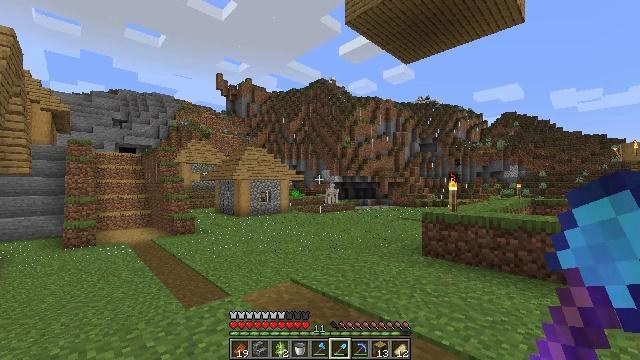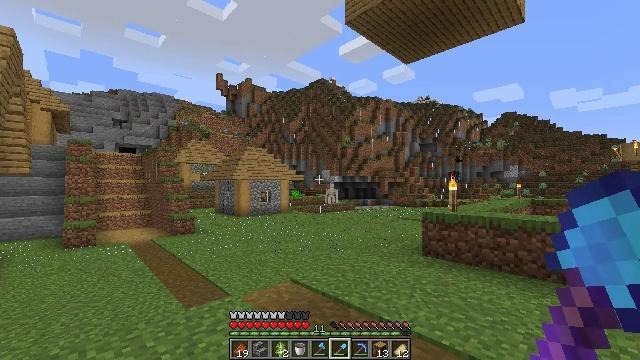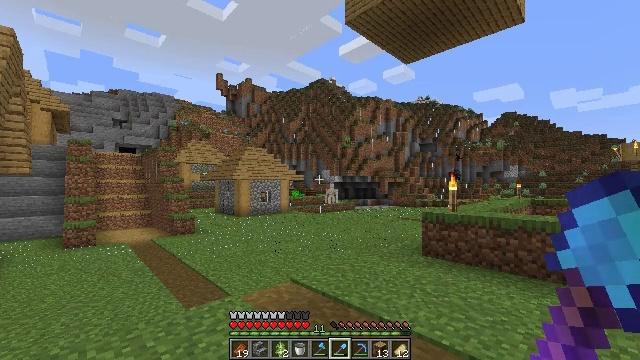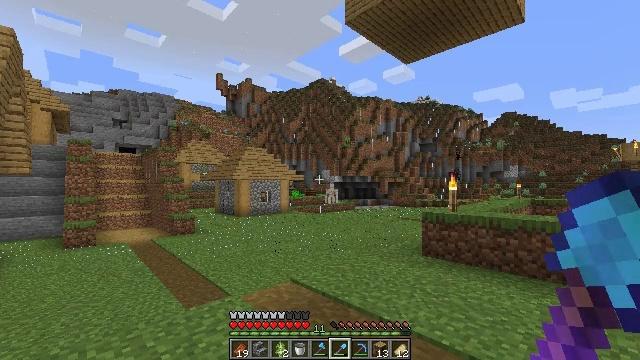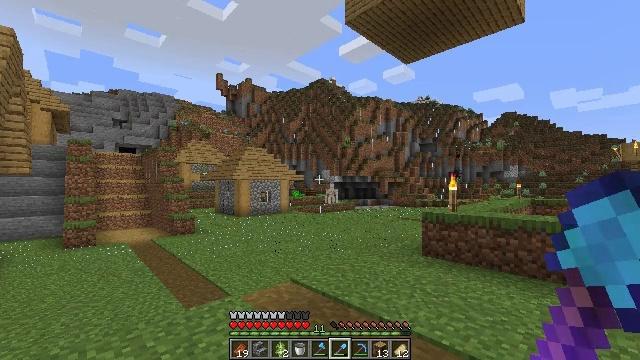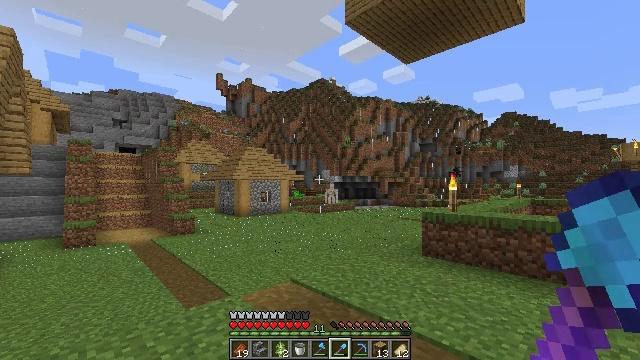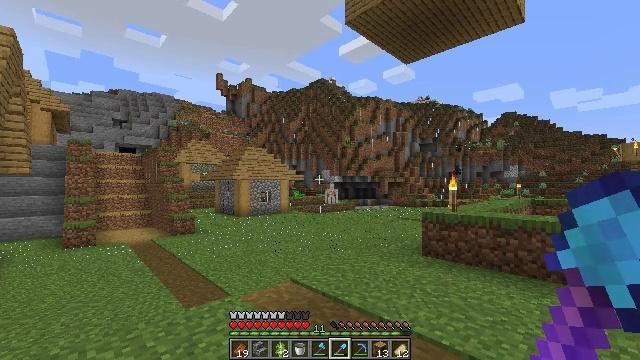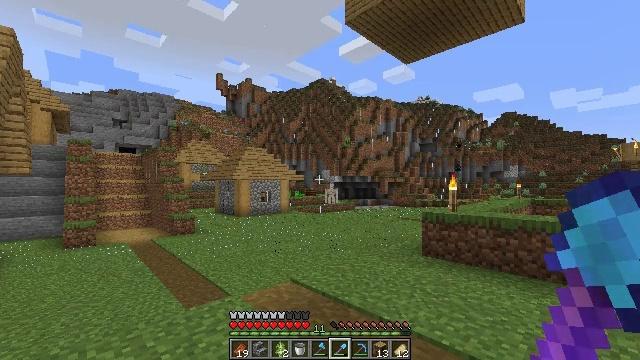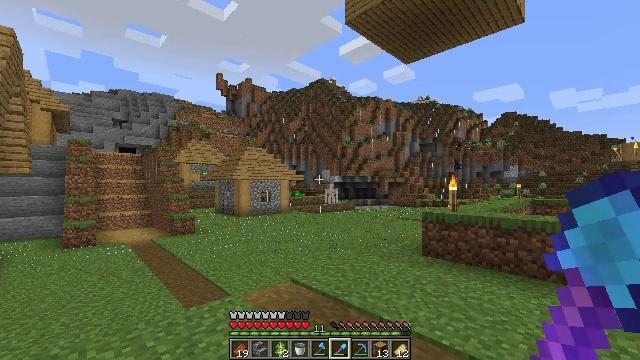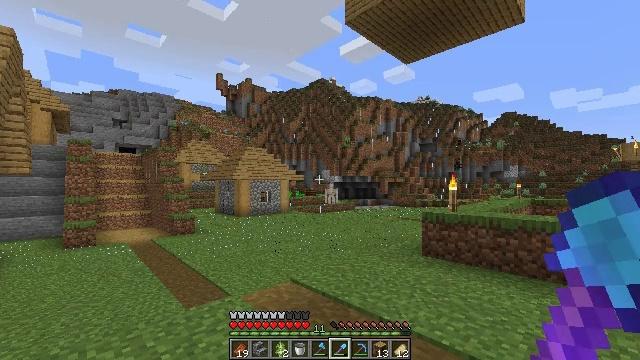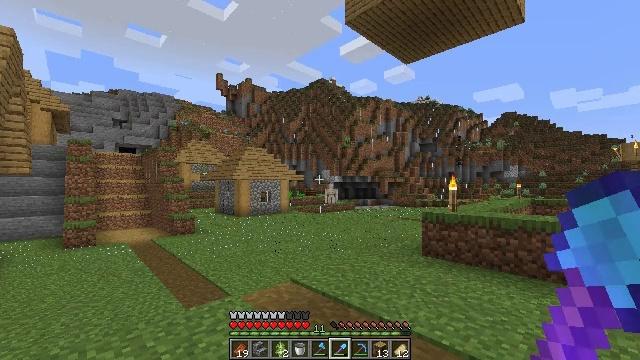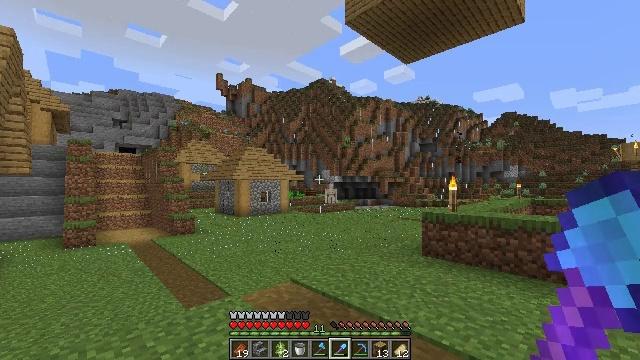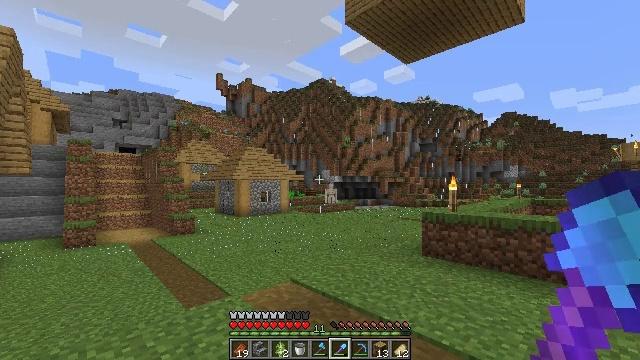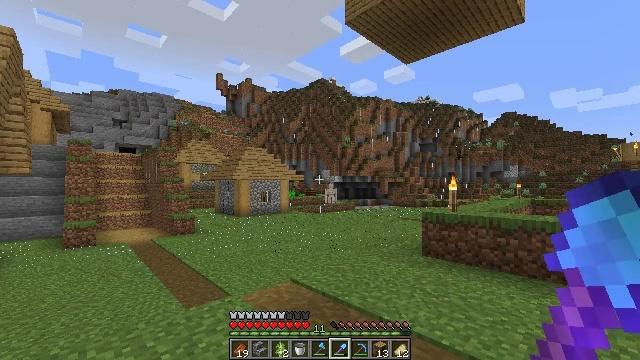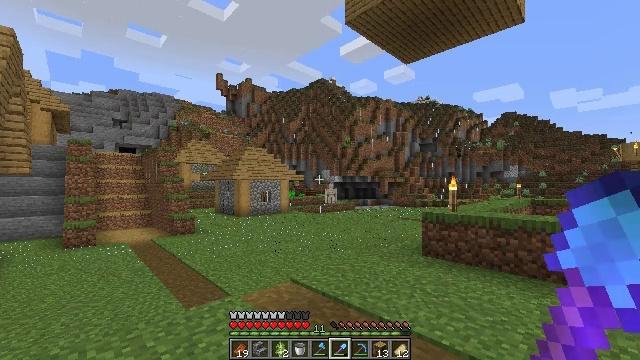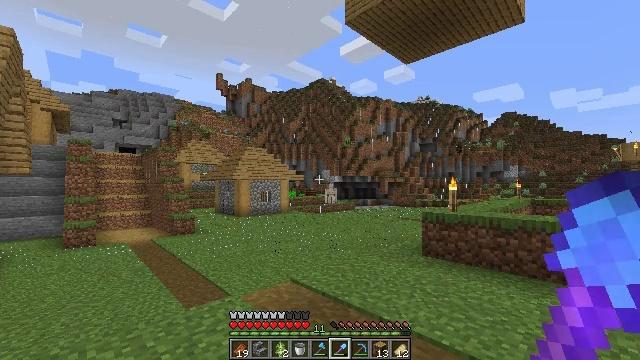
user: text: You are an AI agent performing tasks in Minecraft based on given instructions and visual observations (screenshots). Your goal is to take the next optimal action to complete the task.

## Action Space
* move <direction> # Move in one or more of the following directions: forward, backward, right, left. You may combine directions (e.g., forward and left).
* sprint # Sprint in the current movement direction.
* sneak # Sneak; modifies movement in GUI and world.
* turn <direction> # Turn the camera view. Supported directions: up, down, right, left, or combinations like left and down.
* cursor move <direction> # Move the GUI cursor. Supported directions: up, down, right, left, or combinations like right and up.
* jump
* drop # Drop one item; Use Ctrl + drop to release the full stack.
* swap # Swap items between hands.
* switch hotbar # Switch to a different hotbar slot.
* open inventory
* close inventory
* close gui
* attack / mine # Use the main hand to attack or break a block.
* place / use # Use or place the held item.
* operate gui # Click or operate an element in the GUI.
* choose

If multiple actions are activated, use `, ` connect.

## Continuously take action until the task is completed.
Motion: motion action
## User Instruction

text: Collect carrots by breaking the crop.
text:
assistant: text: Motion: no_op
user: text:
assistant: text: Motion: no_op
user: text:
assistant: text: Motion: no_op
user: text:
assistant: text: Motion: no_op
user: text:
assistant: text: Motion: no_op
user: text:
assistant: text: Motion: no_op
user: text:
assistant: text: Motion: no_op
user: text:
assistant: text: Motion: no_op
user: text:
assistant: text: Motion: no_op
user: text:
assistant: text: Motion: no_op
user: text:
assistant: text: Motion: no_op
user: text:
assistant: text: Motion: no_op
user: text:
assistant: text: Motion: no_op
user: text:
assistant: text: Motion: no_op
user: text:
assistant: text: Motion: no_op
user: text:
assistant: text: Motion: no_op
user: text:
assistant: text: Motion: no_op
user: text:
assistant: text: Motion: no_op
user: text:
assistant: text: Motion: no_op
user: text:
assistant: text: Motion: no_op
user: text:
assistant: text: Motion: no_op
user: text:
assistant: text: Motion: no_op
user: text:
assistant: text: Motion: no_op
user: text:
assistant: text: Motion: no_op
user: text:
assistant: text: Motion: no_op
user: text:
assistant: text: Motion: no_op
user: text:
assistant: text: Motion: no_op
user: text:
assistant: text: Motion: no_op
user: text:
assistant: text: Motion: no_op
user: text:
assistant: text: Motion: no_op